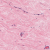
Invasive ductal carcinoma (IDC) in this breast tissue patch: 0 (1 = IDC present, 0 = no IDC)